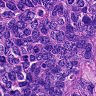
Metastatic tissue present: yes